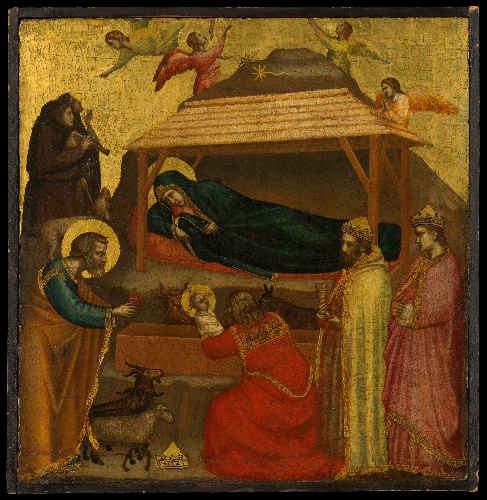
Title: The Adoration of the Magi
Artist: Giotto di Bondone
Artist bio: Italian, Florentine, 1266/76–1337
Date: possibly ca. 1320
Object type: Painting
Classification: Paintings
Medium: Tempera on wood, gold ground
Dimensions: 17 3/4 x 17 1/4 in. (45.1 x 43.8 cm)
Department: European Paintings
Credit line: John Stewart Kennedy Fund, 1911
Accession year: 1911
Repository: Metropolitan Museum of Art, New York, NY
Tags: Animals|Jesus|Adoration of the Magi|Angels